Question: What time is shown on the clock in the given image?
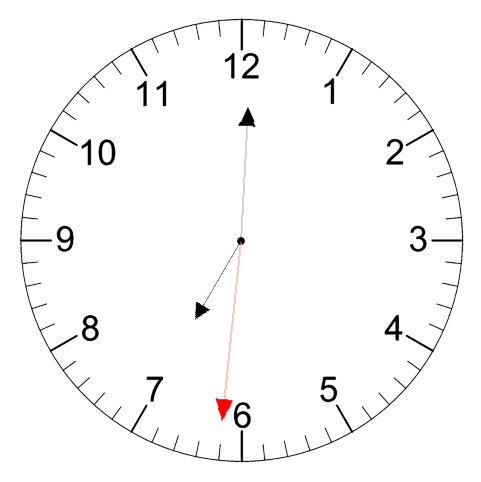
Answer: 07:00:31